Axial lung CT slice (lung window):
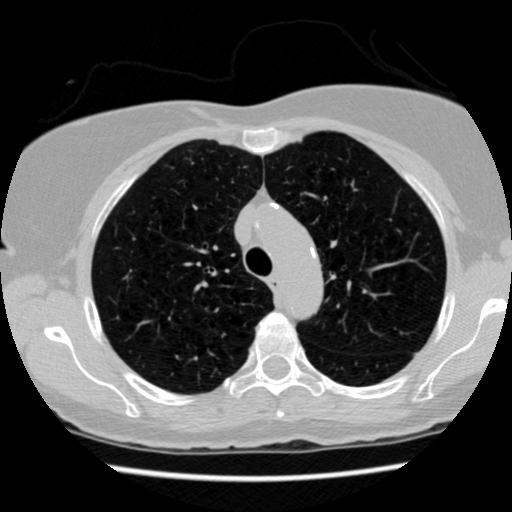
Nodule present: no